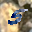
Label: 5